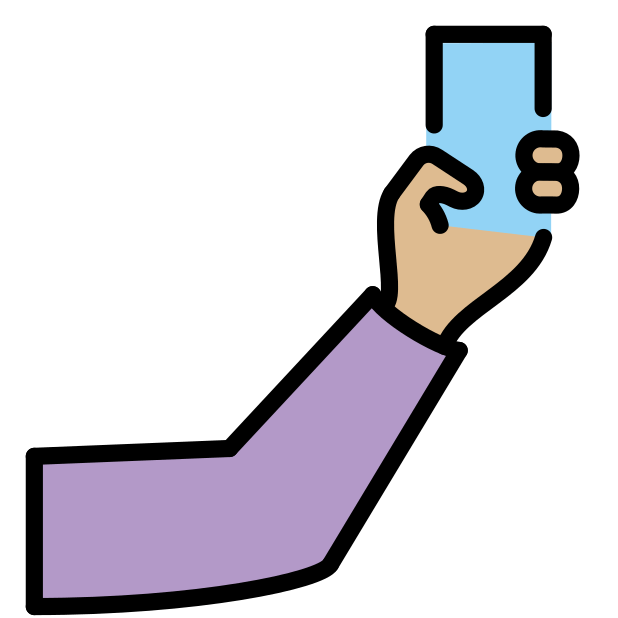
selfie: medium-light skin tone